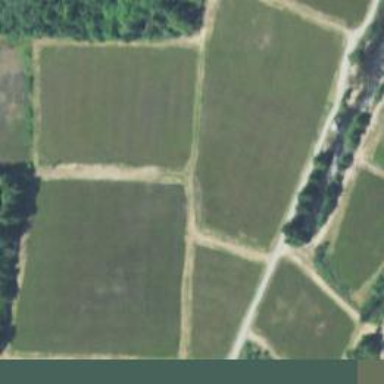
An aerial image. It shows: Farmland with cranberries as the crop.